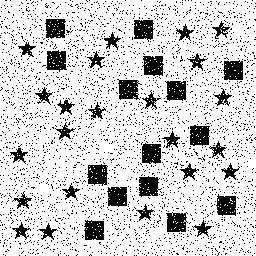
Squares: 15
Triangles: 0
Stars: 23
Total shapes: 38